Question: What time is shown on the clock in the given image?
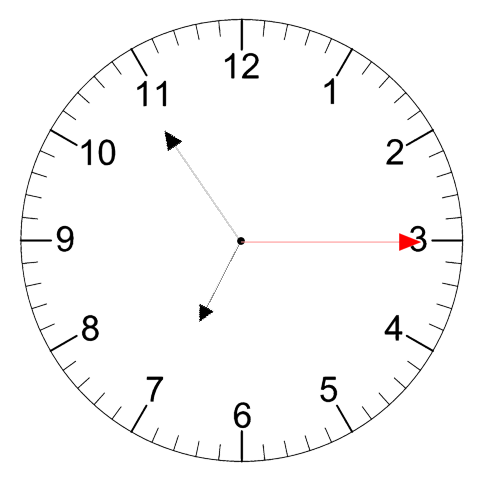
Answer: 06:54:15